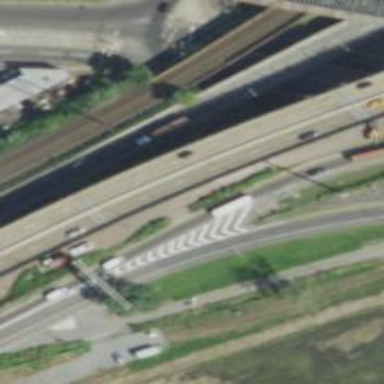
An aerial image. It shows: Asphalt bridge on motorway. It is Urban Freeway/Expressway with the code HFCS.